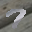
Label: 7